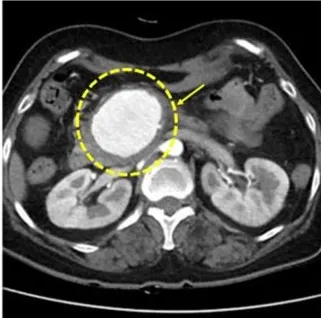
After 25 days of follow-up, CT angiography presents a 5.7 cm aneurysm on SMA (B).
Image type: radiology (ct)